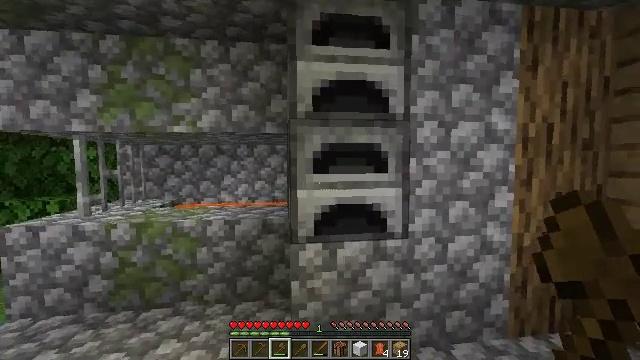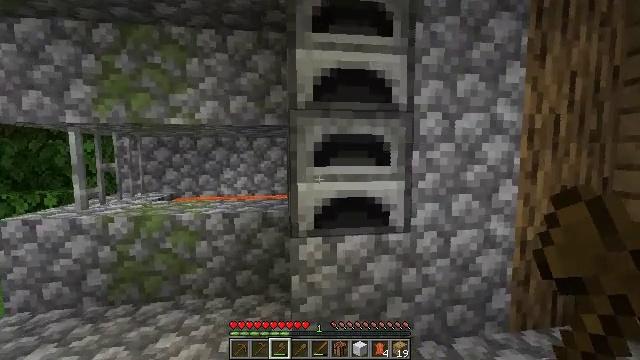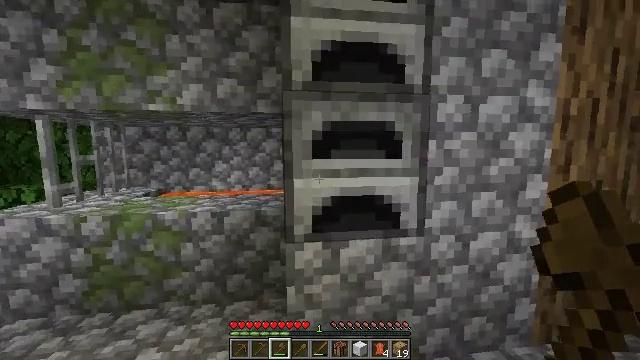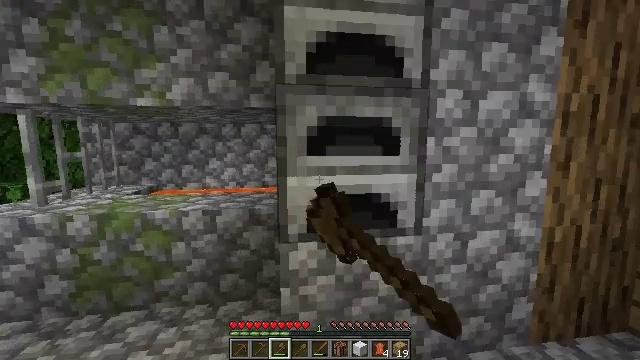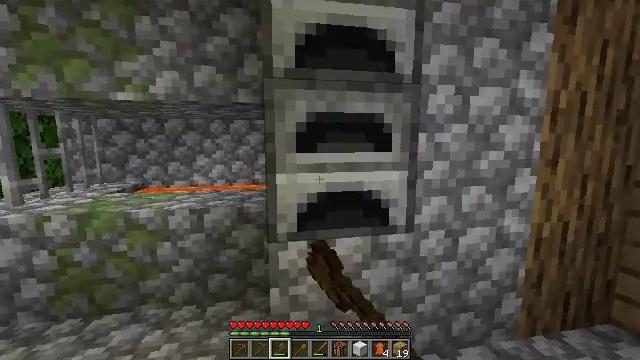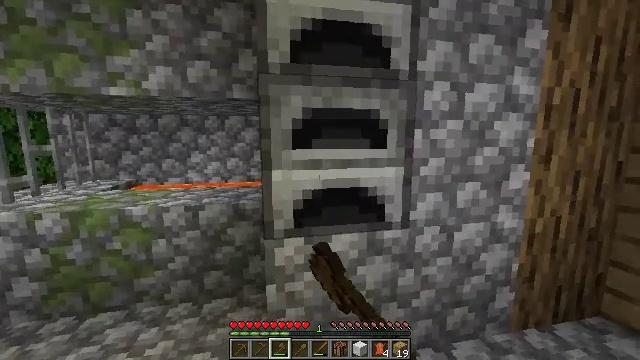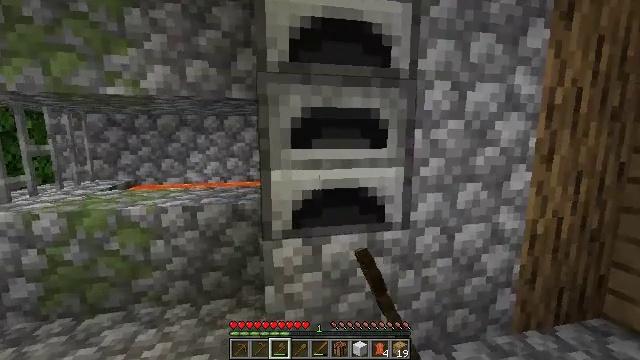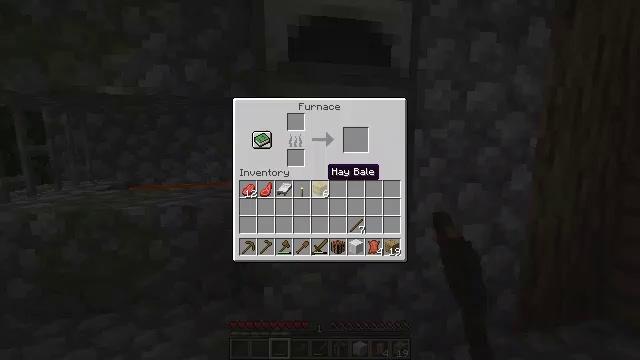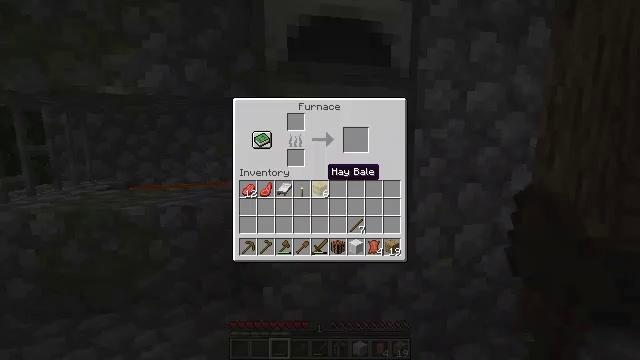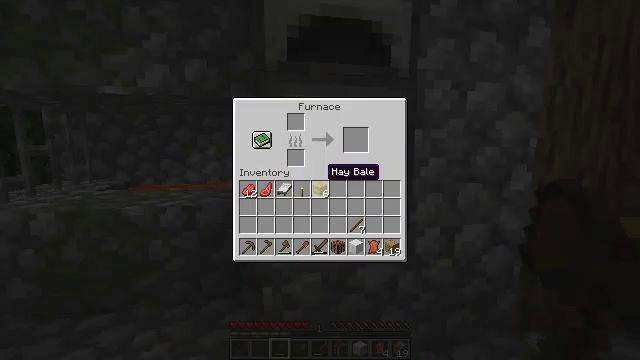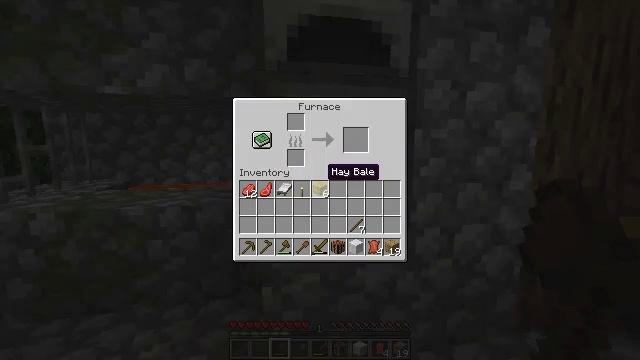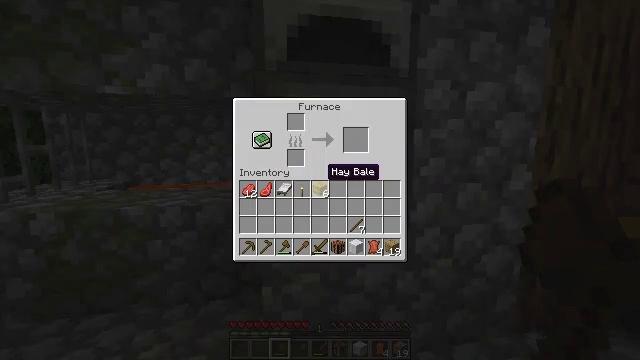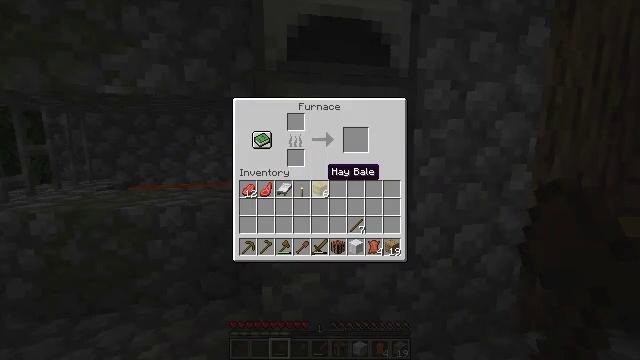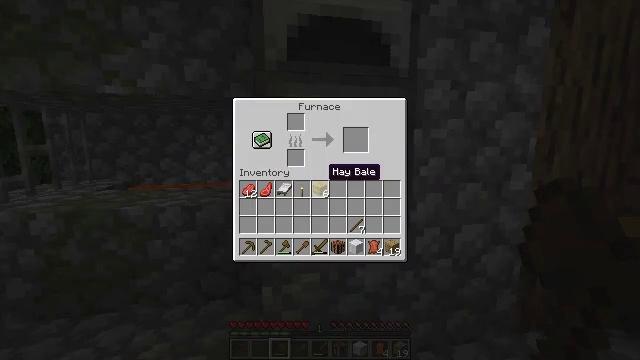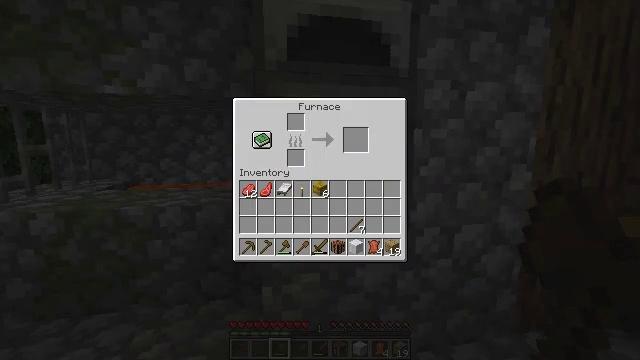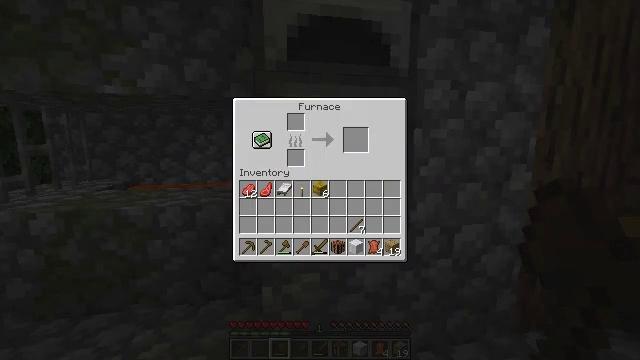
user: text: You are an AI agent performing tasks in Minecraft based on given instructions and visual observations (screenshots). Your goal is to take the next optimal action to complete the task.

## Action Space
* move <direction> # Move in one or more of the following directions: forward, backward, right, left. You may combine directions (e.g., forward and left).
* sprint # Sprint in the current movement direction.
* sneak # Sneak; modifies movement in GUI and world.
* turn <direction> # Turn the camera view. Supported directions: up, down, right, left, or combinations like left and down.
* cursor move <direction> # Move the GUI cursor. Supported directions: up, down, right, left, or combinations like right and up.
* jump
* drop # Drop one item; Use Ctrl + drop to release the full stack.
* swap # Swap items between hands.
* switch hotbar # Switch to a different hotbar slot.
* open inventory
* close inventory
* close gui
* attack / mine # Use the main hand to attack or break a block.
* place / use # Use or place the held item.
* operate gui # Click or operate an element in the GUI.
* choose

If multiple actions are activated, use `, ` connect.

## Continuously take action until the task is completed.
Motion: motion action
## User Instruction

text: Collect a hay block for crafting.
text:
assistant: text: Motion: move forward, turn down
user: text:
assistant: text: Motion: turn down, use / place
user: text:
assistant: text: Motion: use / place
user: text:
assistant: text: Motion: turn right, use / place
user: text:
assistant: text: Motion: no_op
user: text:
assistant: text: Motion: no_op
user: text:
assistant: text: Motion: open gui
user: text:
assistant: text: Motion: no_op
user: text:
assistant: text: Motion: no_op
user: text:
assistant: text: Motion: no_op
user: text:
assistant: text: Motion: no_op
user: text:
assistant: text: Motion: no_op
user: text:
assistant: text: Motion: no_op
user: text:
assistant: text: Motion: no_op
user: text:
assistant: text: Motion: no_op
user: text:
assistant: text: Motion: no_op
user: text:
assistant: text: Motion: no_op
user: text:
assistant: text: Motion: no_op
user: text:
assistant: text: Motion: no_op
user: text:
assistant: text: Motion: no_op
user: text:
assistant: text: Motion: no_op
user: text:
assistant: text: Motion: no_op
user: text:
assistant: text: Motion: cursor move up
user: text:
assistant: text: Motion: cursor move up
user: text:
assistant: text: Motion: cursor move up
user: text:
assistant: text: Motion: turn up, close gui
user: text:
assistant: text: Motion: turn up, open inventory
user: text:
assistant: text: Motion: turn right and up
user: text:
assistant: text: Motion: turn up
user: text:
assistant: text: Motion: no_op